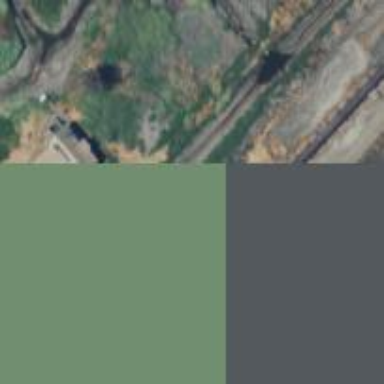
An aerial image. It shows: Abandoned railway viaduct.